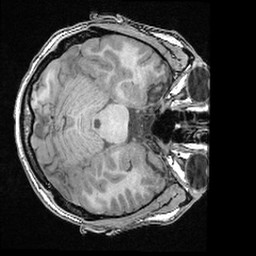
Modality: T1w
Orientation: axial
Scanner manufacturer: ge
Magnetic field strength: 3 T
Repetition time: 0.008572 s
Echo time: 0.003384 s